Question: I am newbie for iPhone app and wanted to run the xcode 4.5 project to iPhone (6.1 ios version).
I am following <URL> for the same.
However in organiser, next to my iPhone, I see orange/ yellow dot instead of green dot.
What things do I need to do to make it to green as video says it should be green

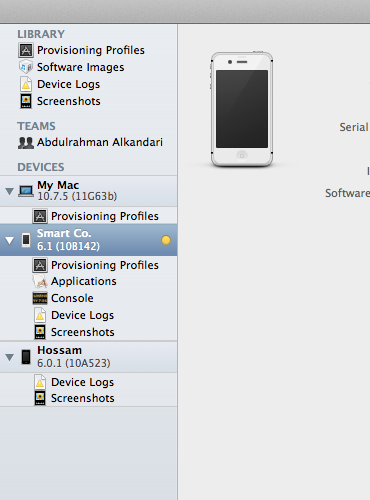
Answer: Upgrade your xcode to 4.6 and you'll have green dot again.